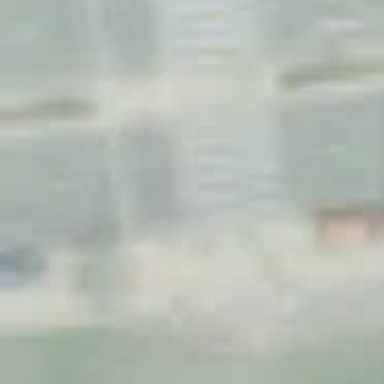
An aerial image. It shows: Uncontrolled road crossing.